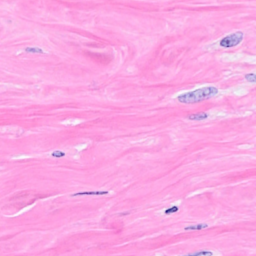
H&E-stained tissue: Breast